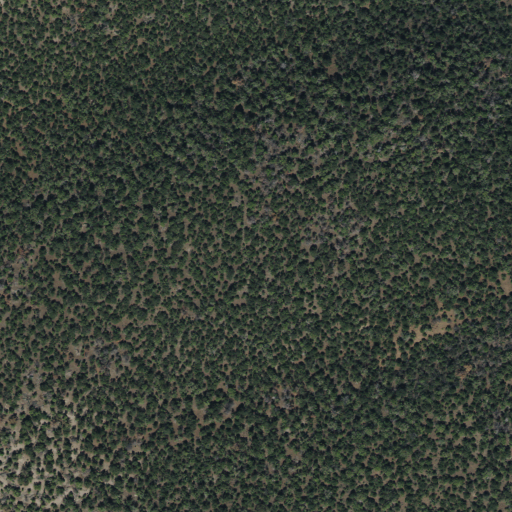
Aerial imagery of mountain in Utah named Black Mountain containing only evergreen forest